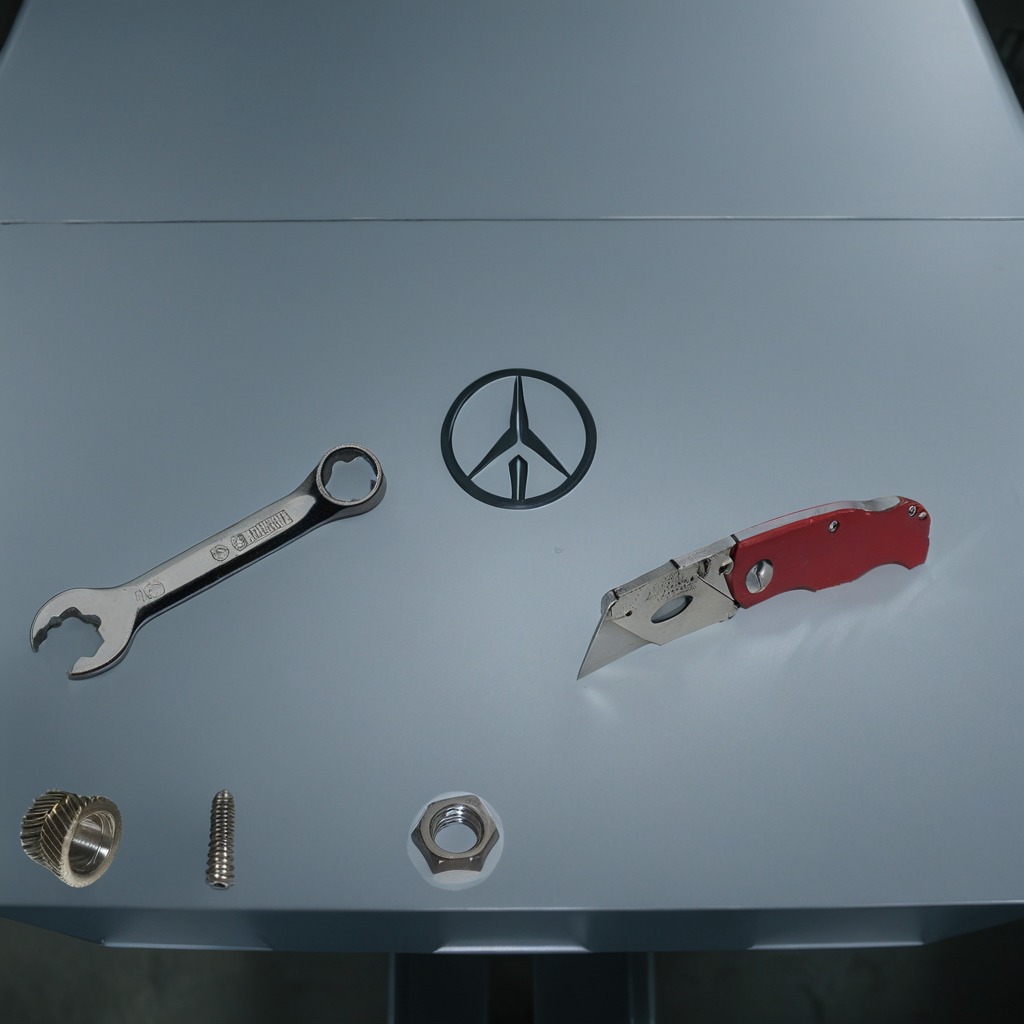
A steel gear with teeth, a utility knife, a coiled metal spring, a metal nut, and a wrench are lying on the toolbox surface in an airplane hangar workshop.